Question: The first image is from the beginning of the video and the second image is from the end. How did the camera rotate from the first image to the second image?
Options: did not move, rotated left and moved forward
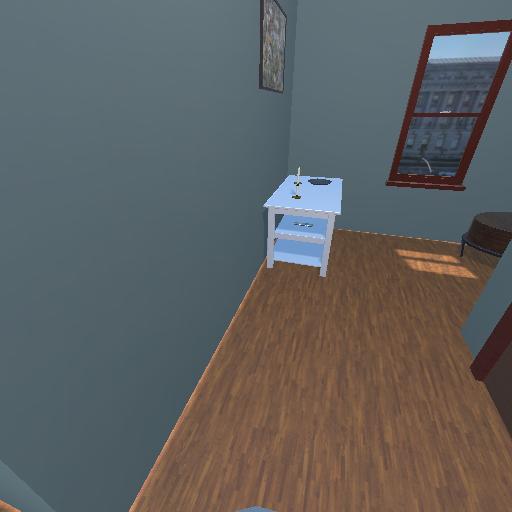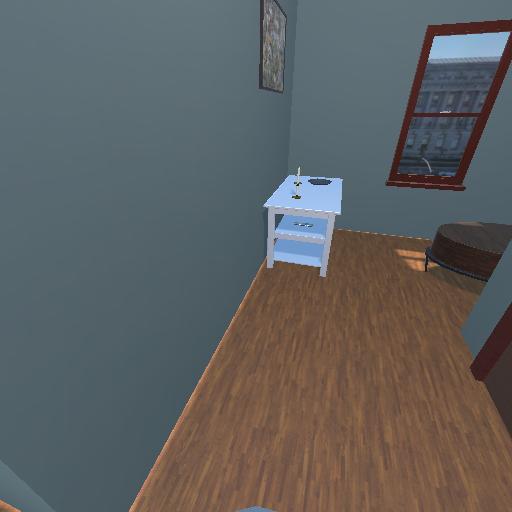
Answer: did not move